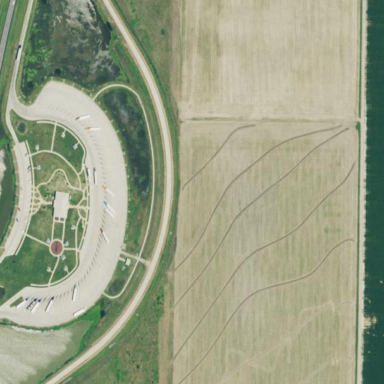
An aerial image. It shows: Rest area along the road.